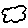
Label: cloud